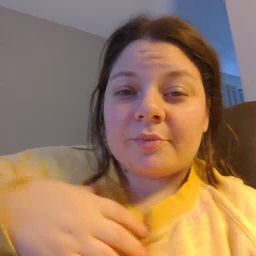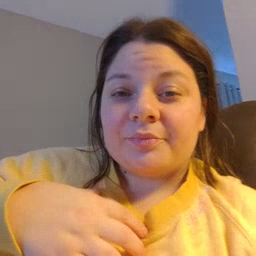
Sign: tomorrow